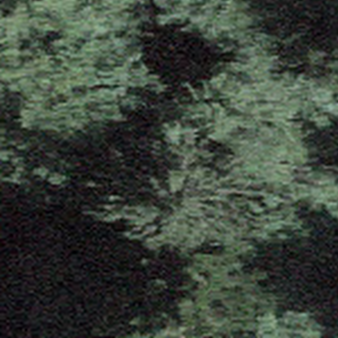
Label: other